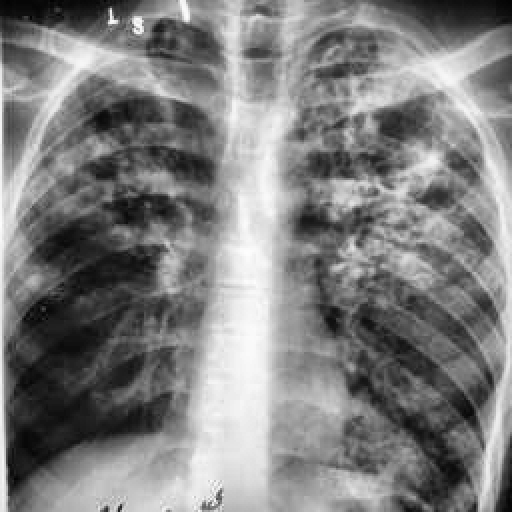
Finding: TUBERCULOSIS